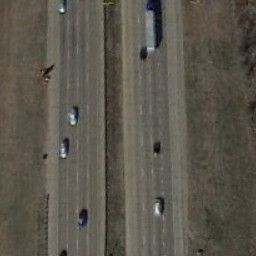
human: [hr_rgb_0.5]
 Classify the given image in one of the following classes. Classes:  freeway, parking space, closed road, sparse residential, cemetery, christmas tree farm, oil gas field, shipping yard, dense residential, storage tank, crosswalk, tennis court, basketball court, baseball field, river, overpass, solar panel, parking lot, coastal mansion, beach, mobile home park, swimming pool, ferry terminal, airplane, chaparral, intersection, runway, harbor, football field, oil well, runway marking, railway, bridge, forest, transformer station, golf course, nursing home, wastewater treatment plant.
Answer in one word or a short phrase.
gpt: freeway